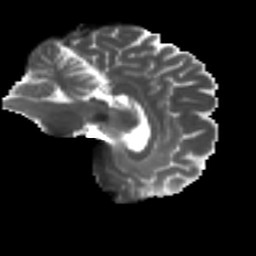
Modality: T2w
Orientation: sagittal
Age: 48
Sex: female
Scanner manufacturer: ge
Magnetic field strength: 3 T
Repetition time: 7.8 s
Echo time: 0.0607 s